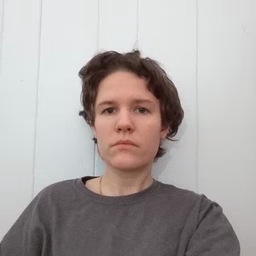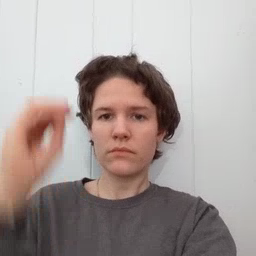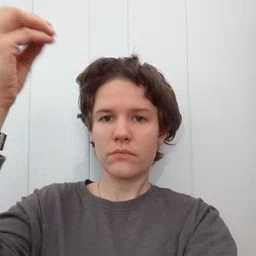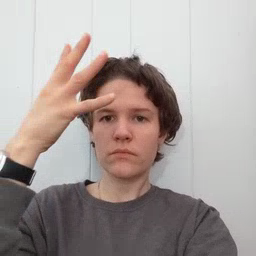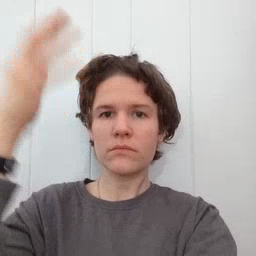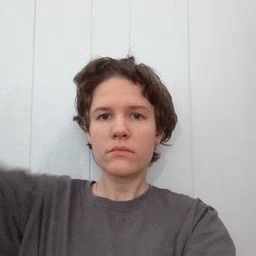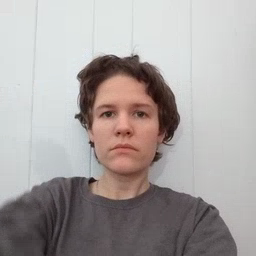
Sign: sun